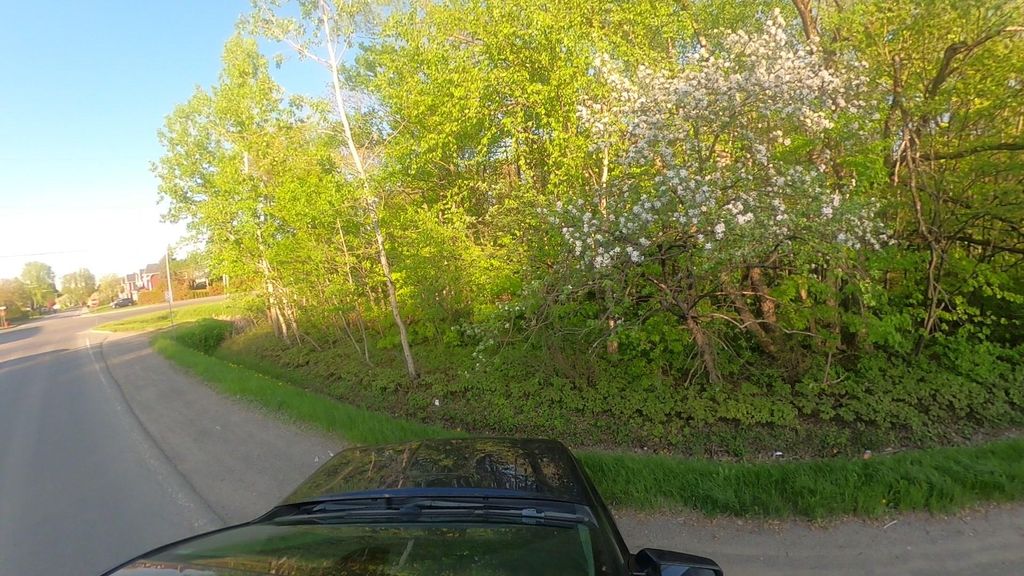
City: quebec_city